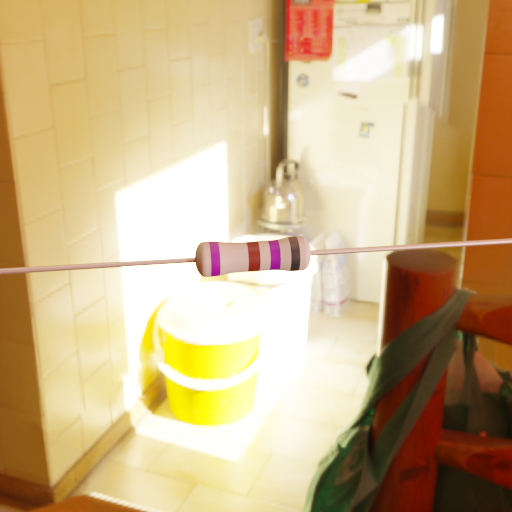
Resistor colour bands (in order): violet, brown, violet, black